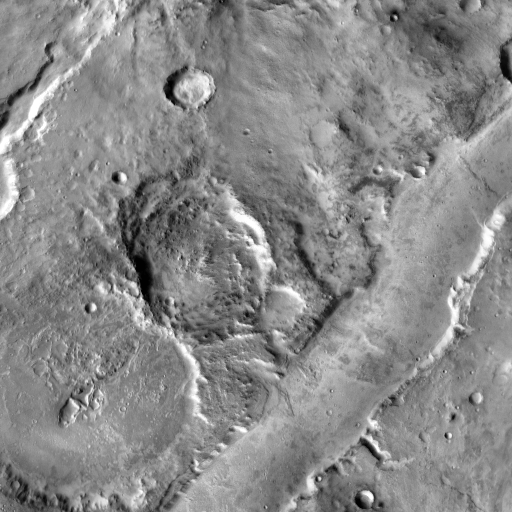
Crater classes present: Background, Other, Buried, Secondary